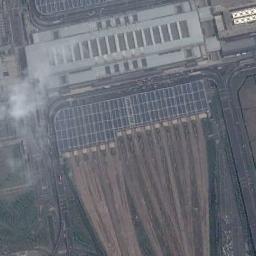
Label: railway_station